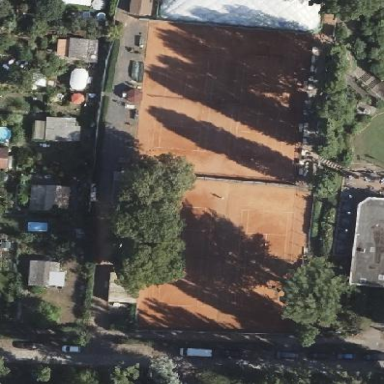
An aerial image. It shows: Tennis court on pitch.